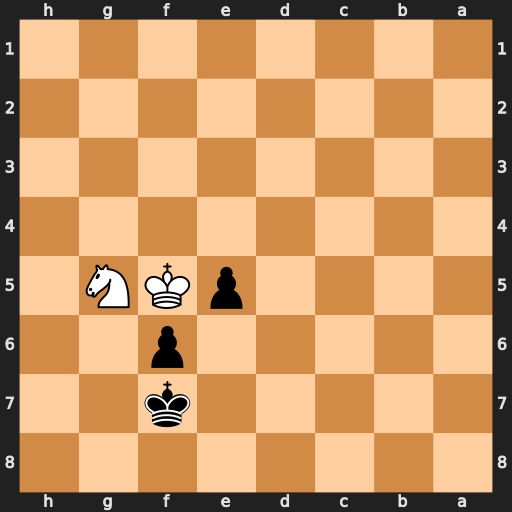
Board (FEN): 8/5k2/5p2/4pKN1/8/8/8/8
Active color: b
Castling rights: -
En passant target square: -
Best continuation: fxg5 Kxe5 Kg6 Ke4 Kh5 Kf3 Kh4